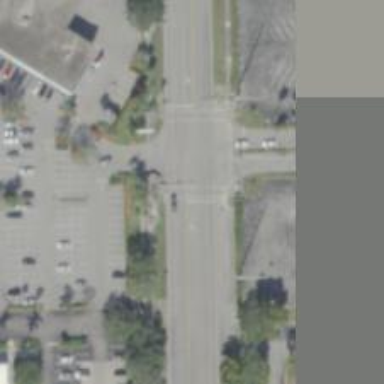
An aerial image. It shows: Crossing on the road with line markings.